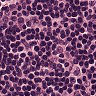
Metastatic tissue present: no